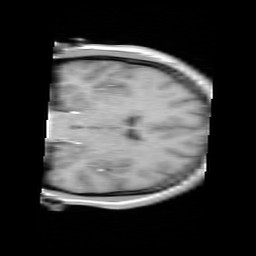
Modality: FLASH
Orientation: coronal
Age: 19
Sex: male
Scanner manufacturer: siemens
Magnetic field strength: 3 T
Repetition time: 0.245 s
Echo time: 0.0026 s